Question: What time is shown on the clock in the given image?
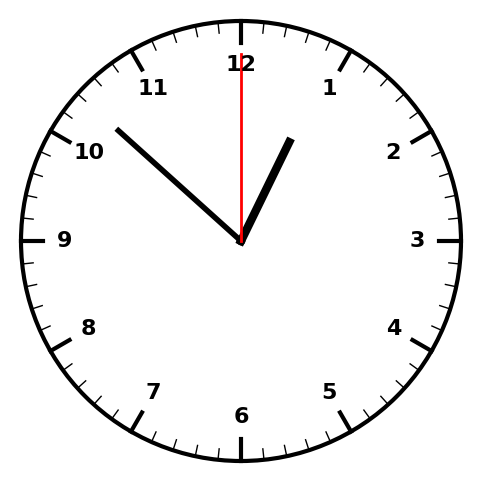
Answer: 12:52:00